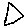
Label: triangle